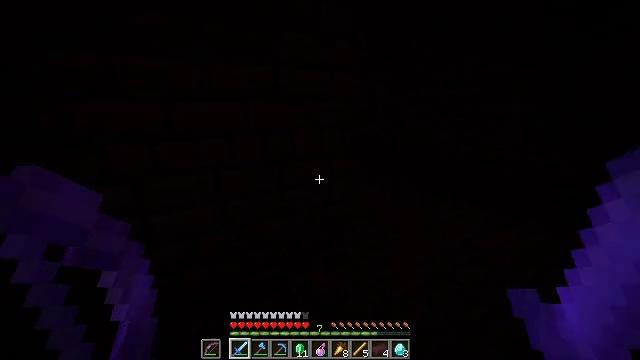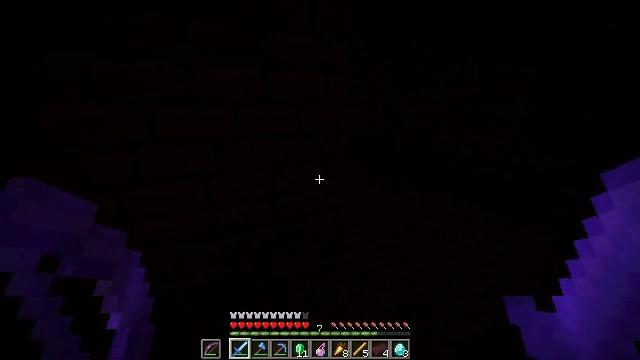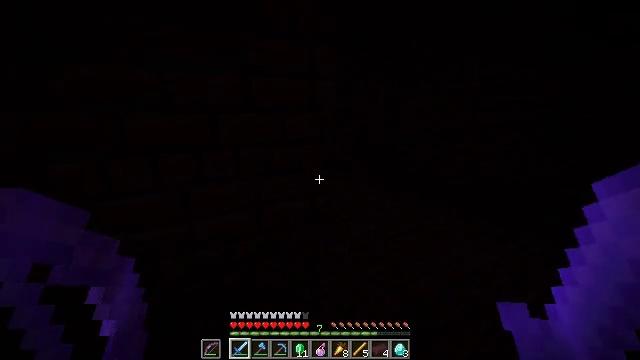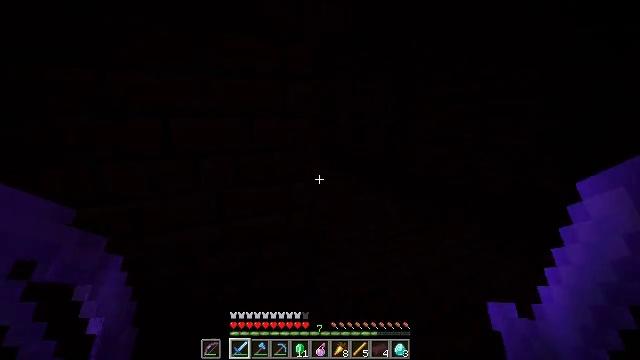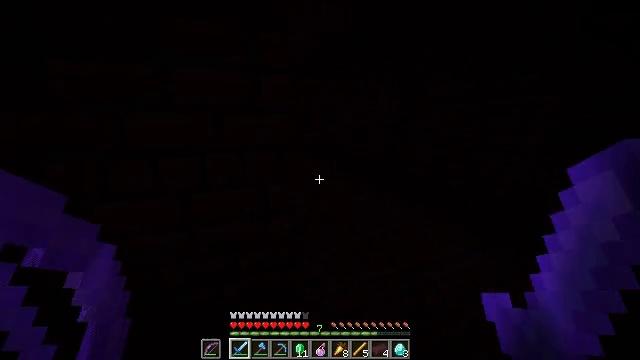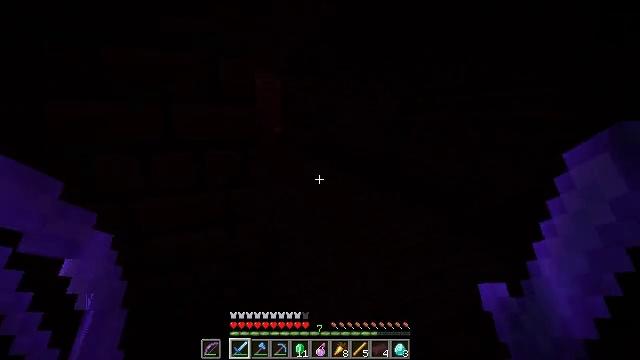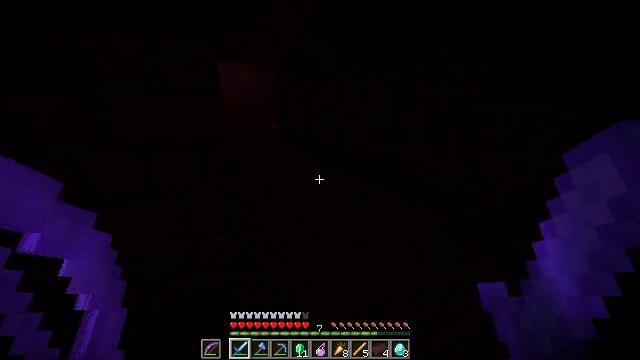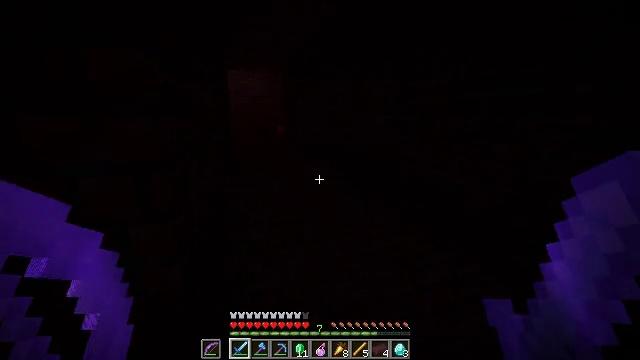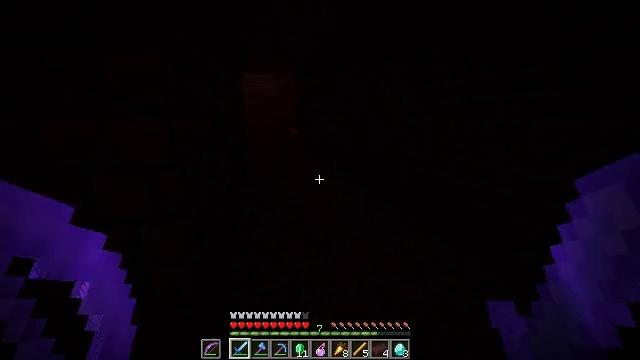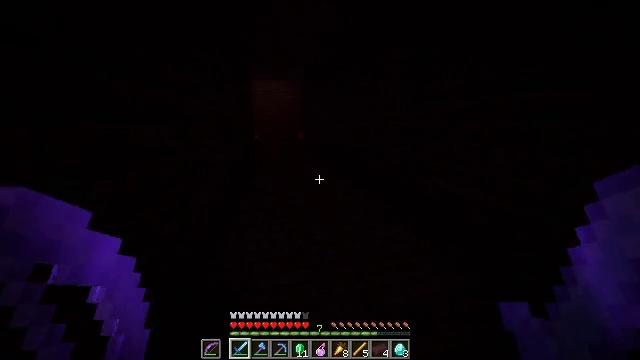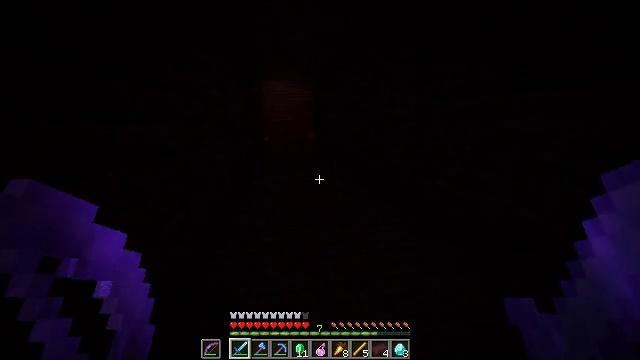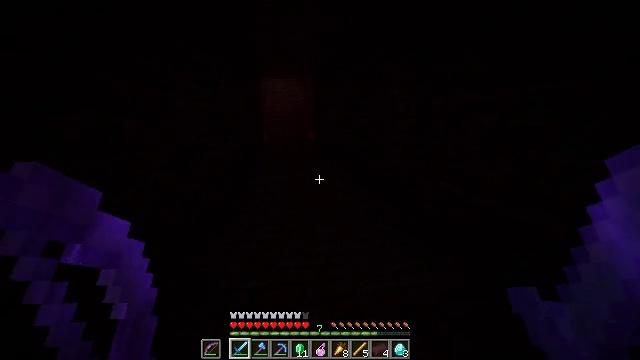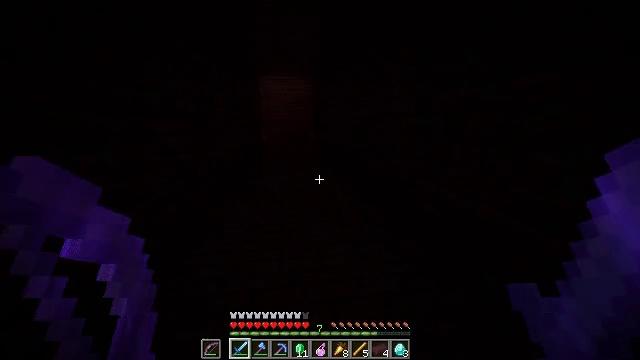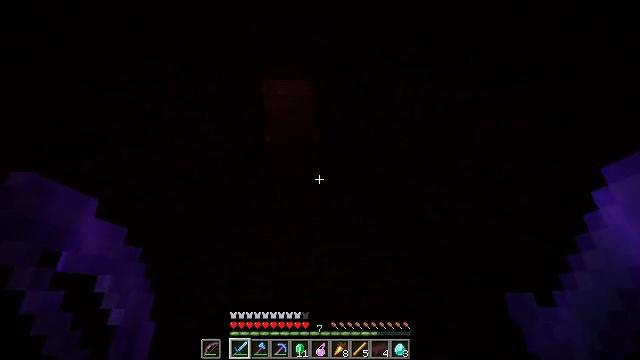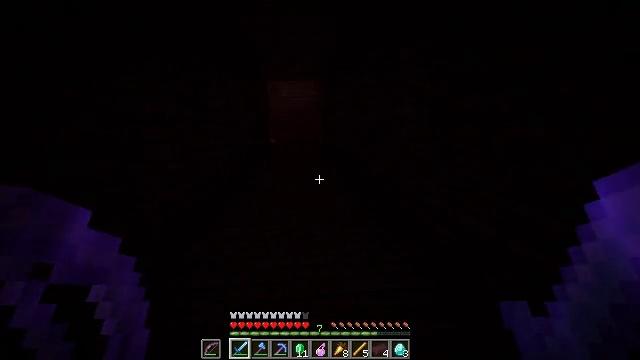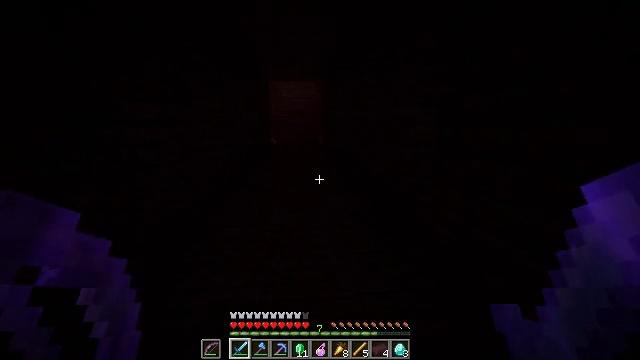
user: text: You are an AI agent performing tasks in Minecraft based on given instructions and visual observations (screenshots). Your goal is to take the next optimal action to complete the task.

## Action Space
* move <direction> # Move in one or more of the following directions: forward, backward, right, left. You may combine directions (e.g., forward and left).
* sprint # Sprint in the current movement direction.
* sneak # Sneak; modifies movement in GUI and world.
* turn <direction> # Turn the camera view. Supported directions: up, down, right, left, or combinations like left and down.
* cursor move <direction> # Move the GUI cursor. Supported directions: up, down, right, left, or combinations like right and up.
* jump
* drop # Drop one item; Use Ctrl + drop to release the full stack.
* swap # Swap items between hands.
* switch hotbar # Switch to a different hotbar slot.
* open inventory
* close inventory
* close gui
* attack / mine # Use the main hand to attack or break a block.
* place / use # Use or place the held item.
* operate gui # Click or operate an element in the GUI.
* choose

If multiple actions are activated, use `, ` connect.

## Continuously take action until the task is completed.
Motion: motion action
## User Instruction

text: Gather nether wart from soul sand farms.
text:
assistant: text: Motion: move forward and move right, turn left
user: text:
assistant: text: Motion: move forward and move right
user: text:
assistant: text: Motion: move forward and move right, turn left
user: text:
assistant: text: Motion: move forward and move right, turn left
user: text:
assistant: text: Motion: move forward and move right
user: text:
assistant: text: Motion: move forward and move right
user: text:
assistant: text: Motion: move forward and move right, turn left
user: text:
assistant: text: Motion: move forward and move right, turn left
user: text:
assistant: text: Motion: move forward and move right, turn left
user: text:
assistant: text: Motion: move forward and move right, turn left
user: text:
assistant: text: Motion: move forward and move right, sprint
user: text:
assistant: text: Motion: move forward, sprint, turn left
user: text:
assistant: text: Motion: move forward, sprint
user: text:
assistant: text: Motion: move forward, sprint, turn left
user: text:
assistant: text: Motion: move forward, sprint
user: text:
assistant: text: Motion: move forward, sprint
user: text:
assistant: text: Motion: move forward, sprint
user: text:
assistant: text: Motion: move forward, sprint, turn left
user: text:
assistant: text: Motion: move forward, sprint, turn left, jump
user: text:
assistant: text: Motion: move forward, sprint, turn left, jump
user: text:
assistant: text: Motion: move forward, sprint, jump
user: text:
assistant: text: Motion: move forward, sprint, jump
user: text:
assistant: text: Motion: move forward, sprint, jump
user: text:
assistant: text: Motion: move forward, sprint, jump
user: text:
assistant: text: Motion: move forward, sprint, jump
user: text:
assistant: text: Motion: move forward, sprint, jump
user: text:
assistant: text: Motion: move forward, sprint, jump
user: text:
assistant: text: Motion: move forward, sprint, jump
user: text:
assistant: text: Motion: move forward, sprint, jump
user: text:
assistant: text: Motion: move forward, sprint, jump